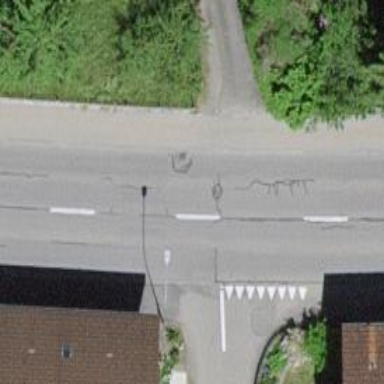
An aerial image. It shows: Zebra crossing on the road.